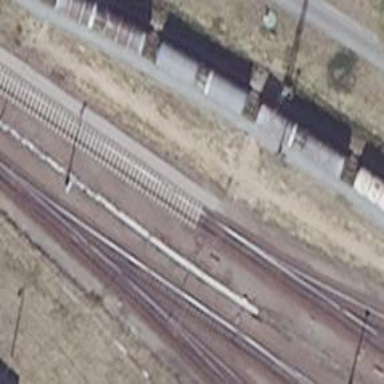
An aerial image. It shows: Railway switch.